Question: Using HTML and CSS I'm trying to display a news feed where there are an image, a title a date and the text itself.
In the below image, the first group is the actual result, the second one is the result I'm trying to achieve.

And here's the code:
'''
<div class="news_block">
<div>
<img src="images/facebook.png">
<p class="title_news_tit"><strong>Title</strong></p>
<p class="title_news_date"><strong>21-21-2013</strong></p>
<p class="title_news_testo">Lorem ipsum dolor sit amet, consectetur adipiscing elit.
Morbi tempus porttitor elit. Nulla pretium sapien vel neque iaculis,
eu tempus dui dapibus. Ut rhoncus vestibulum dignissim.
Morbi convallis ligula ultrices, imperdiet est ac, iaculis ligula.
Pellentesque elementum, enim quis cursus varius, lectus nulla gravida nisl,
vel rutrum nisl leo tempor metus. Sed at feugiat eros. Vivamus tincidunt mauris
ultricies justo feugiat, in ultricies sem venenatis. Etiam sodales leo in iaculis facilisis.</p>
</div>
<div class="clear"></div>
</div>
'''
'''
.news_block {
margin: 20px;
padding: 10px;
min-height: 200px;
background: #F5F5F5;
}
.news_block img {
float: left;
padding: 20px;
}
.title_news_testo
{
float: left;
}
.title_news_tit
{
float: left;
}
.title_news_date
{
float: right;
}
.clear
{
clear: both;
}
'''
I made a mistake on the image I uploaded.. in the expected result I want the title aligned to the left and the date to the right.
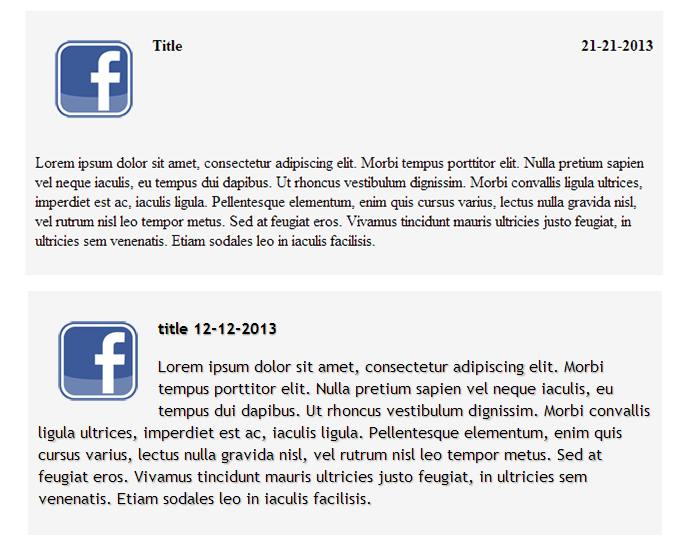
Answer: To much of markup has been used by you, cleaned it up and works well in this way : <URL>
: apply the 'vertical align' to the image to align it always
'''
.news_block {
margin: 20px;
padding: 10px;
min-height: 200px;
background: #F5F5F5;
}
.news_block img {
float: left;
padding-right:15px;
}
.title_news_date {
float:right;
}
'''
'''
<div class="news_block">
<img src="http://678ielts.com/wp-content/uploads/2012/11/facebooklogo-200x200.gif" style="width:100px;height:100px;vertical-align:middle">
<div class="text">
<p> <span class="title_news_tit"><strong>Title</strong></span>
<span class="title_news_date"><strong>21-21-2013</strong></span>
<p>Lorem ipsum dolor sit amet, consectetur adipiscing elit. Morbi tempus porttitor elit. Nulla pretium sapien vel neque iaculis, eu tempus dui dapibus. Ut rhoncus vestibulum dignissim. Morbi convallis ligula ultrices, imperdiet est ac, iaculis ligula. Pellentesque elementum, enim quis cursus varius, lectus nulla gravida nisl, vel rutrum nisl leo tempor metus. Sed at feugiat eros. Vivamus tincidunt mauris ultricies justo feugiat, in ultricies sem venenatis. Etiam sodales leo in iaculis facilisis.</p>
</div>
</div>
'''